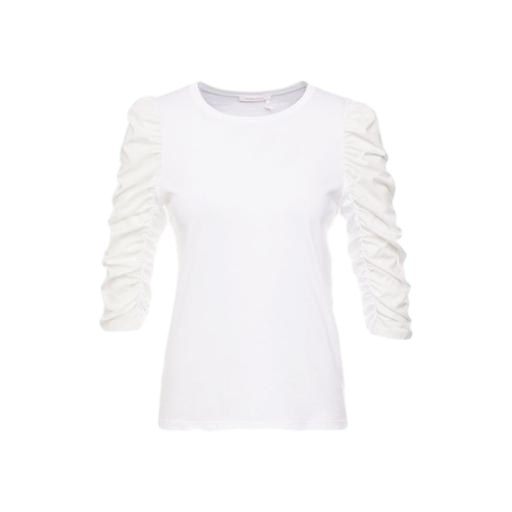
white three-quarter-sleeve top only macy, white ruffle tee, ruched tee, white background